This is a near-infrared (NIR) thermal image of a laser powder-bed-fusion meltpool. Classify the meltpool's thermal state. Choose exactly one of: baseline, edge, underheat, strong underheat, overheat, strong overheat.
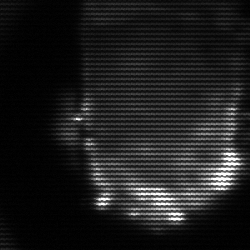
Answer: baseline